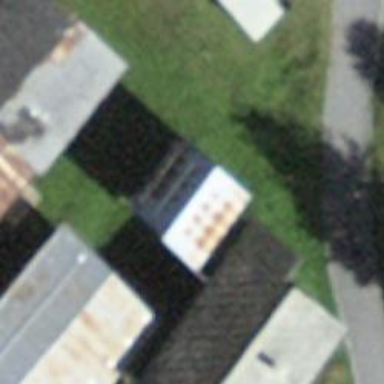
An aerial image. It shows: Simple and straightforward house.